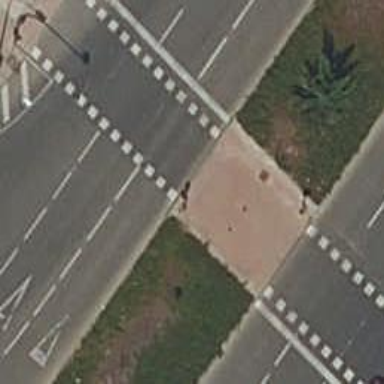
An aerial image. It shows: Road with traffic signals at crossing.